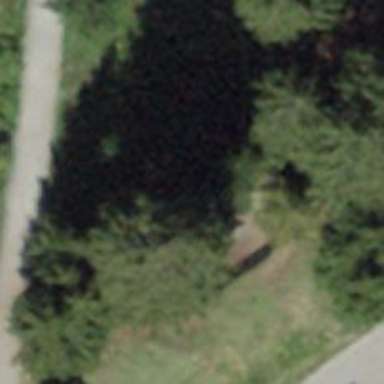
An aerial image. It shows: Bench.